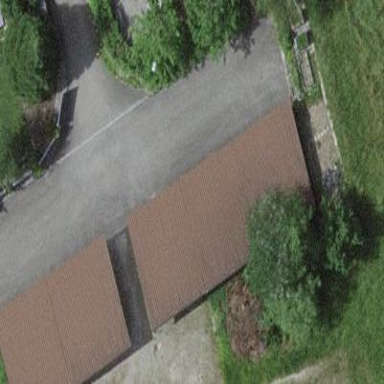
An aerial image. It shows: View of roof of building.